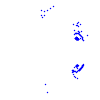
Particle: electron